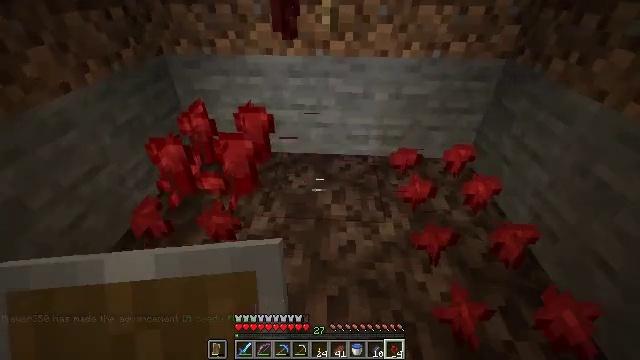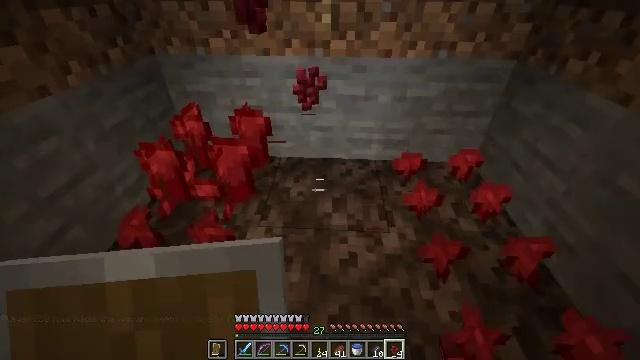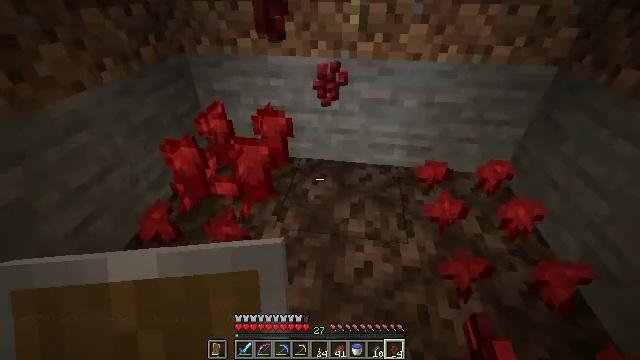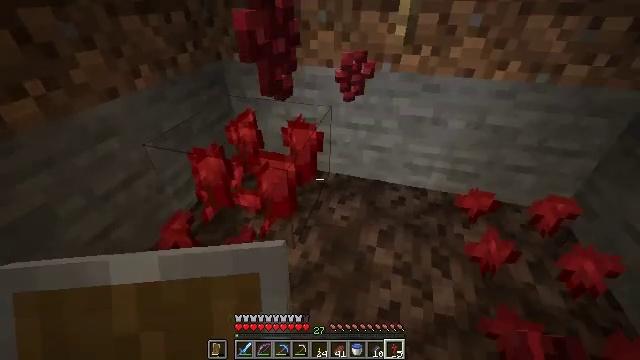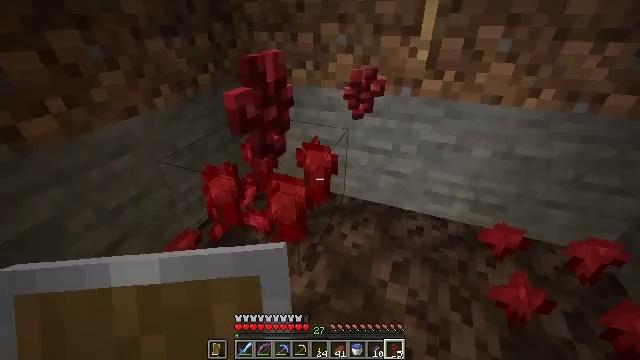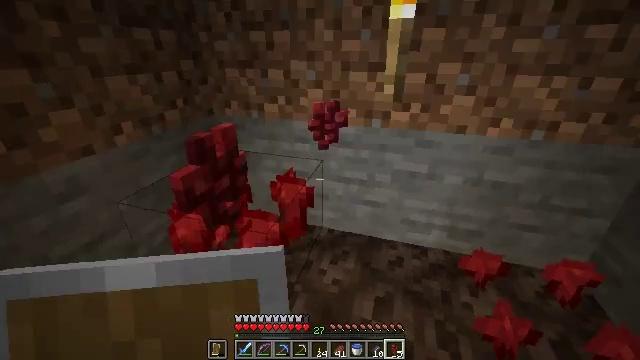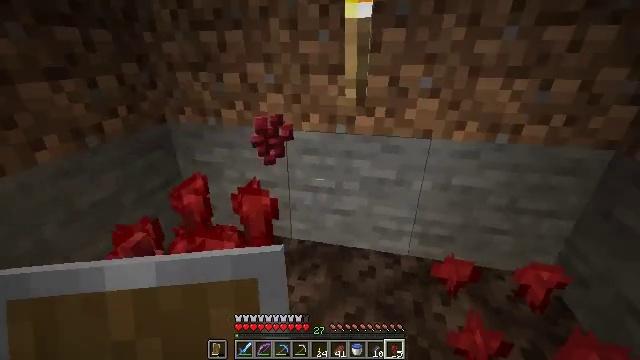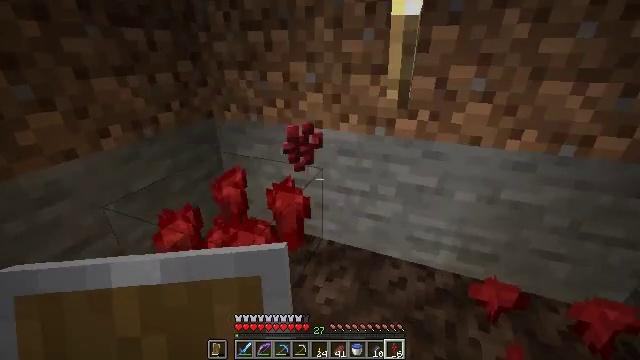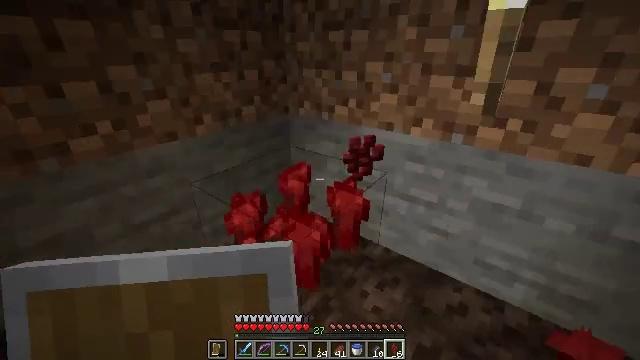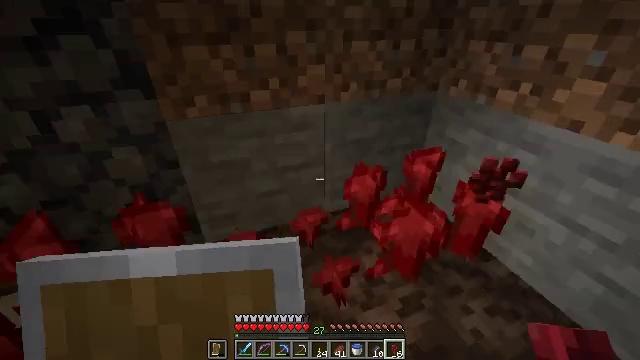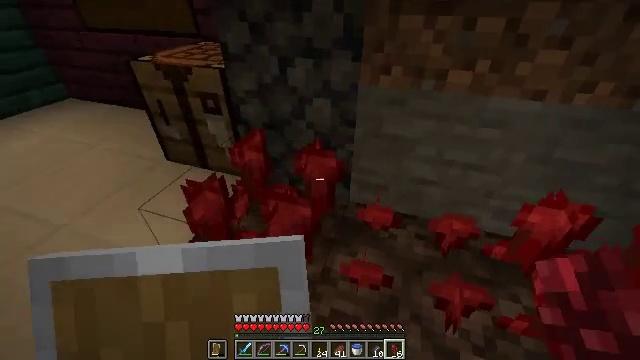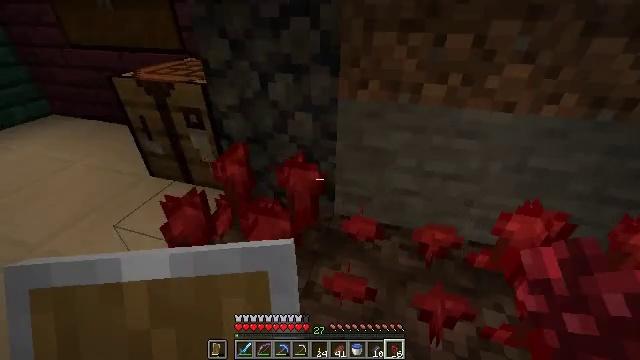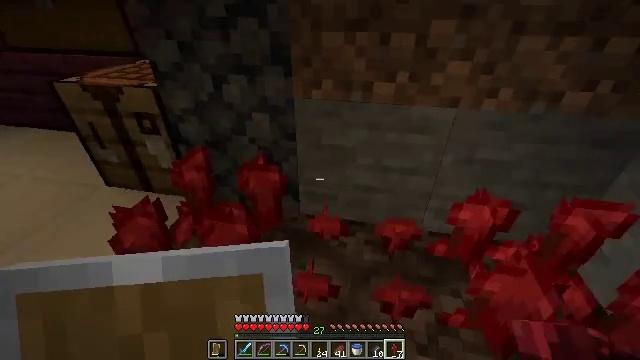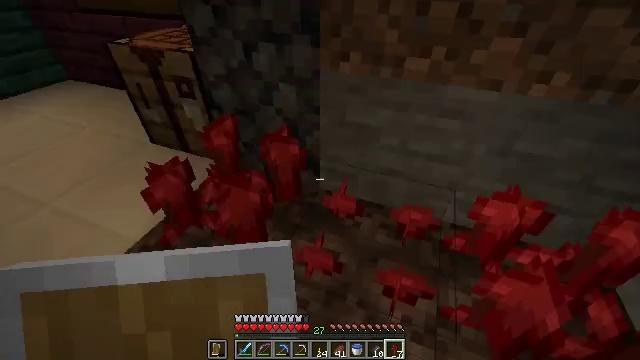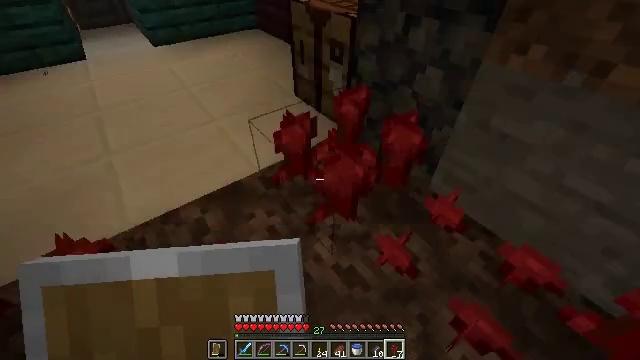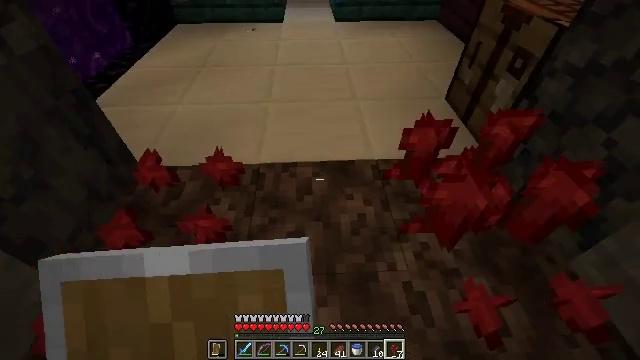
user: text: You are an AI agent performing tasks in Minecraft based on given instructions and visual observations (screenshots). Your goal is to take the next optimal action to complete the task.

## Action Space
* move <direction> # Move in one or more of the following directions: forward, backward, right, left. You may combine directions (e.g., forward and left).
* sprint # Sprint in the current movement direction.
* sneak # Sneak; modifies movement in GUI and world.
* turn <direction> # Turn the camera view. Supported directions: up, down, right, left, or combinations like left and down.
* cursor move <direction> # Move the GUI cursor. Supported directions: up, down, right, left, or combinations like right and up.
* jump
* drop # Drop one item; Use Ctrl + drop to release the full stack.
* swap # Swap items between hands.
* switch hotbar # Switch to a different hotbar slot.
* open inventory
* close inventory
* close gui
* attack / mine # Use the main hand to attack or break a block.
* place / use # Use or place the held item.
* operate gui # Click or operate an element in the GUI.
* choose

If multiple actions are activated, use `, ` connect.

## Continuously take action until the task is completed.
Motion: motion action
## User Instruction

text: Mine the soul sand in the Nether.
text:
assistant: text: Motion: move forward
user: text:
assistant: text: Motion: move forward, turn left
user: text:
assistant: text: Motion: move forward, turn left
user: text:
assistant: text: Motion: move forward and move right, turn left and up
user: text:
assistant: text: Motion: move forward and move right, turn right and up
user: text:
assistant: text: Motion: move forward and move right, turn right
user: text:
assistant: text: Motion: turn left
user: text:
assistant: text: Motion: turn left
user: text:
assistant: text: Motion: turn left and down
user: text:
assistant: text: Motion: turn left and down
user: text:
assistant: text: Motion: move right, turn right and up
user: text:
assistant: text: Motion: move right, turn right
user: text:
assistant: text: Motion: move right, turn left and down
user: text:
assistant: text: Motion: turn left and down
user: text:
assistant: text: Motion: turn left and down
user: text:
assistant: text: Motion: turn left
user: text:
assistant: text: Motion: no_op
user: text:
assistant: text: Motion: move forward
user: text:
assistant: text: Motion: move forward
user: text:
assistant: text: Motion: move forward
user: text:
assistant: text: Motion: move forward, turn down
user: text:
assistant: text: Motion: move forward
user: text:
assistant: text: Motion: move forward, turn down
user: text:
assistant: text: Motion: move forward, turn right and down
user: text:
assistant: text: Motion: move forward and move left, turn right and down
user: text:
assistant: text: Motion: move forward and move left, turn right
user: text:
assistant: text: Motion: move forward and move left, turn right and down
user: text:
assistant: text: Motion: move back and move left, turn right and up
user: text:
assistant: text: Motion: move back and move left, turn right
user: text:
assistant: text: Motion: move back and move left, turn right